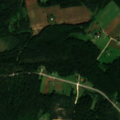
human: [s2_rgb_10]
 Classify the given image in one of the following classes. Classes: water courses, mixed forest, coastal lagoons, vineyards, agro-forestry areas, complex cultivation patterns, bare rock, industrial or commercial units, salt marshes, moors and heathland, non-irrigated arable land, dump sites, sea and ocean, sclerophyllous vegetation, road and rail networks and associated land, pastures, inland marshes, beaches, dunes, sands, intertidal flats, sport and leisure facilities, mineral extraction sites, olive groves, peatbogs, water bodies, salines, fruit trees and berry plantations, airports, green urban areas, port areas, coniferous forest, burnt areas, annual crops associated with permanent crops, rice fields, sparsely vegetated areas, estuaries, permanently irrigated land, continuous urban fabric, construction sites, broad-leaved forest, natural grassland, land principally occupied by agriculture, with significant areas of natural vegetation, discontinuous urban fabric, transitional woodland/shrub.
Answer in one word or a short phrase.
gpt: complex cultivation patterns, land principally occupied by agriculture, with significant areas of natural vegetation, broad-leaved forest, coniferous forest, mixed forest